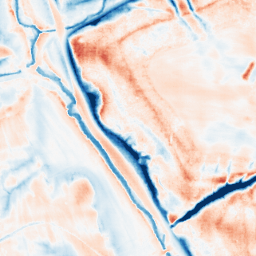
Category: trend_removal
Decomposition family: local_polynomial
Decomposition parameters: window_size: 31
degree: 2
Upsampling method: sinc_blackman
Upsampling parameters: scale: 8
kernel_size: 16
Upsampling scale: 8